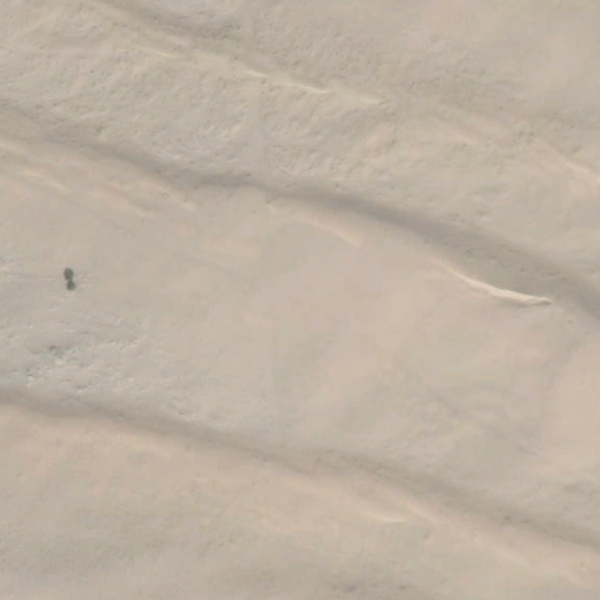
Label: Desert